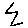
Label: zigzag